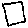
Label: square